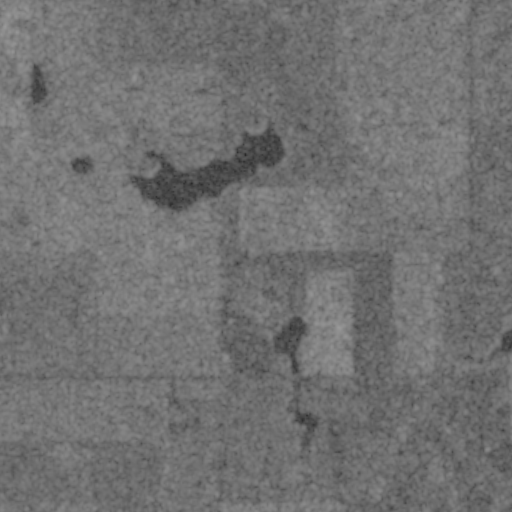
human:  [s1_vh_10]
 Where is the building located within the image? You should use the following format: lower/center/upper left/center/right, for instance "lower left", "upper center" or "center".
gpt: The building is located in the lower center of the image.
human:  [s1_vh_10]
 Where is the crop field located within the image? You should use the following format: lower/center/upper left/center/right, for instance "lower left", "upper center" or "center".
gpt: There is no crop field in the image.

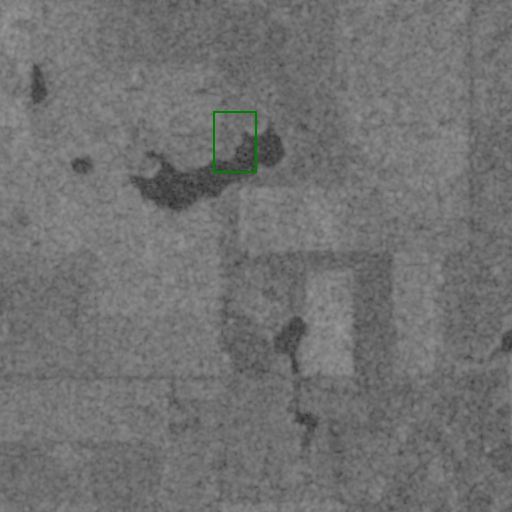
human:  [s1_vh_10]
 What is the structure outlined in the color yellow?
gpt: There is no yellow outline.
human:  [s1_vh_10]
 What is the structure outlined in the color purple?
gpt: There is no structure outlined in purple.